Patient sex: M
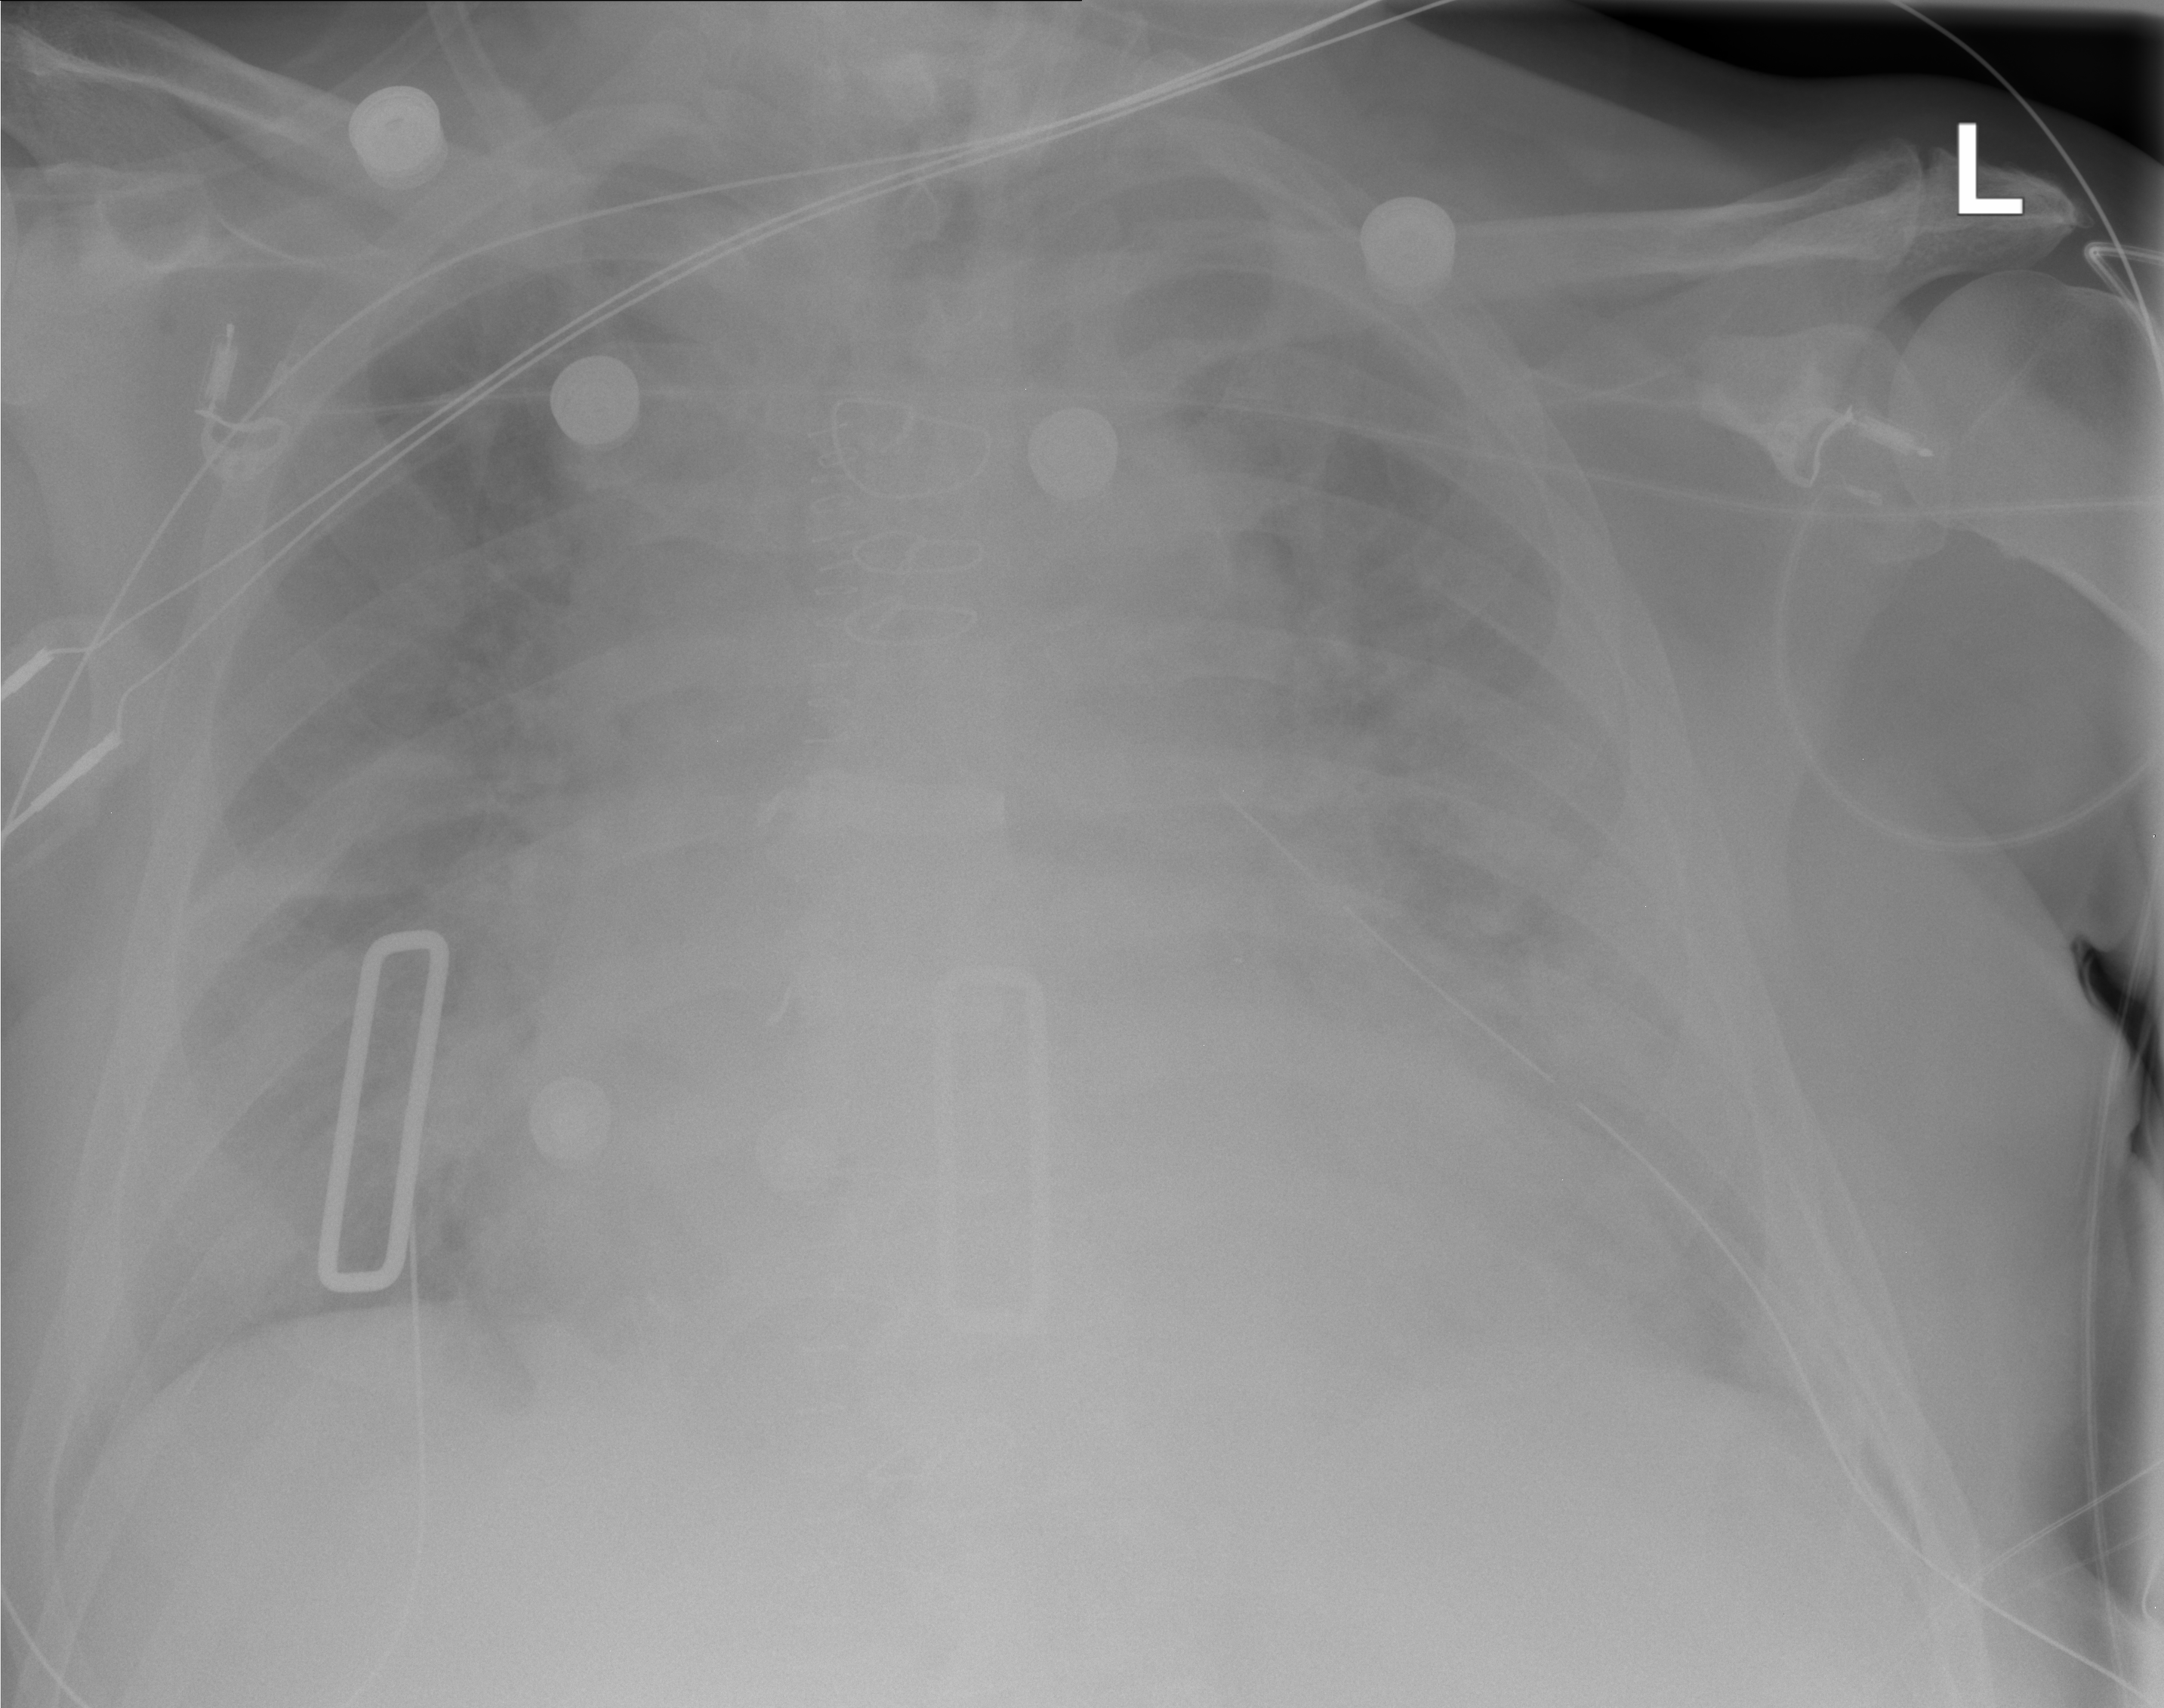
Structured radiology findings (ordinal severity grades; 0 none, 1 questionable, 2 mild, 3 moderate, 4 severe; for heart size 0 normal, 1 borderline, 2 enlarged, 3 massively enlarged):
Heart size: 2
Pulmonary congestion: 3
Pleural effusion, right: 0
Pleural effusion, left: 1
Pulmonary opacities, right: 0
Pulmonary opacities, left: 0
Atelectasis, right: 0
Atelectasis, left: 2